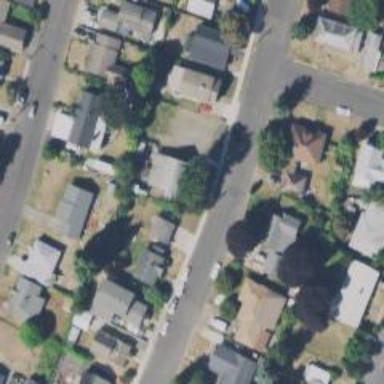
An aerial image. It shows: Residential road with sidewalk on the left side.